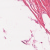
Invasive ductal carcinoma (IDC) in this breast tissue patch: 0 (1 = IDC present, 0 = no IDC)